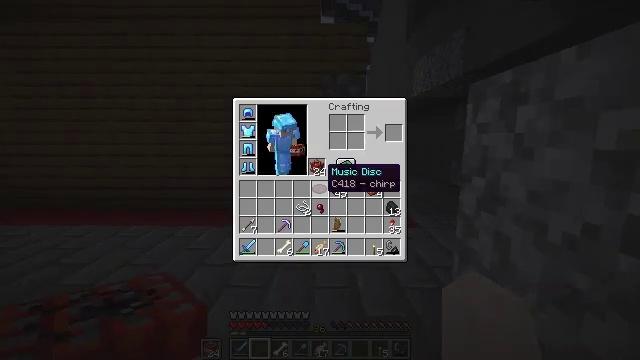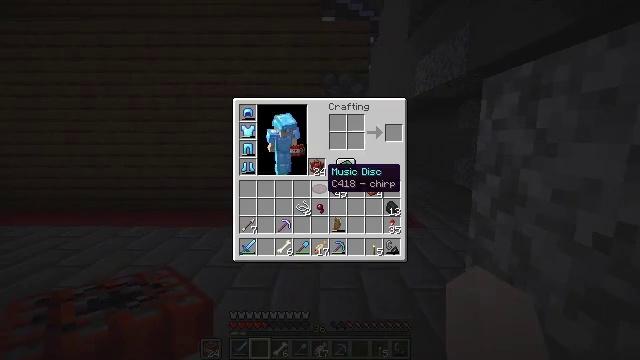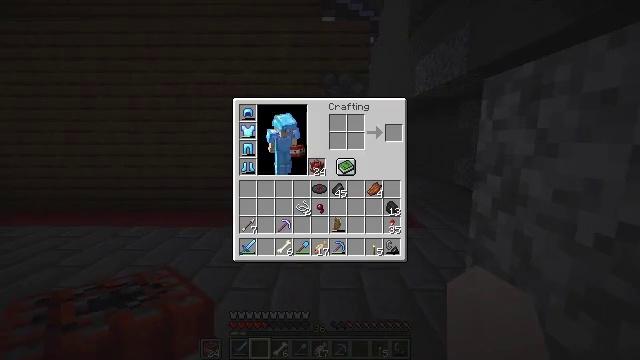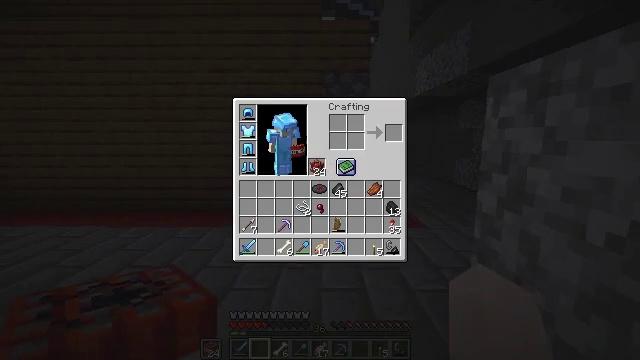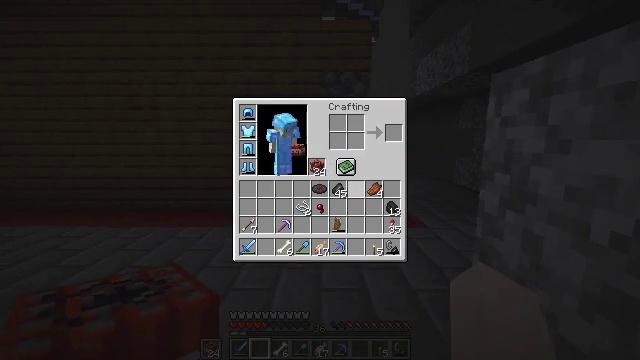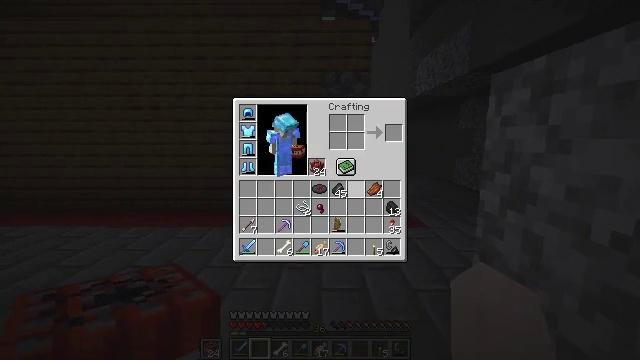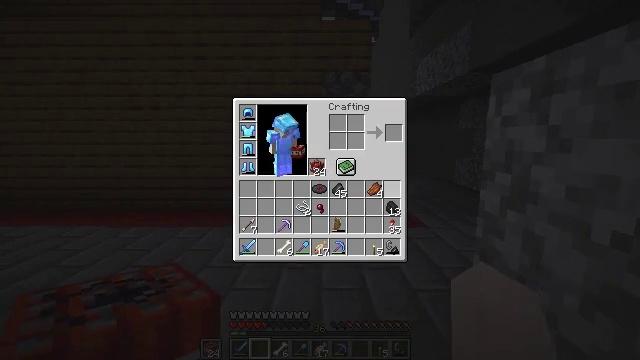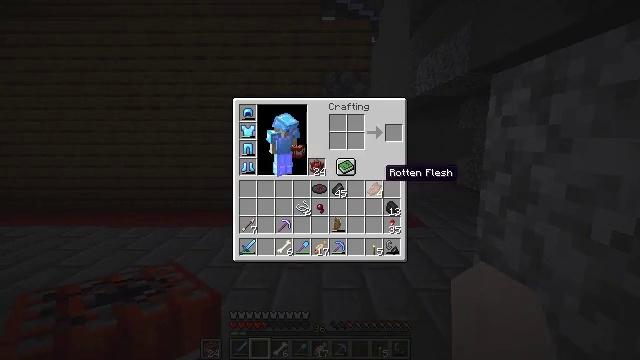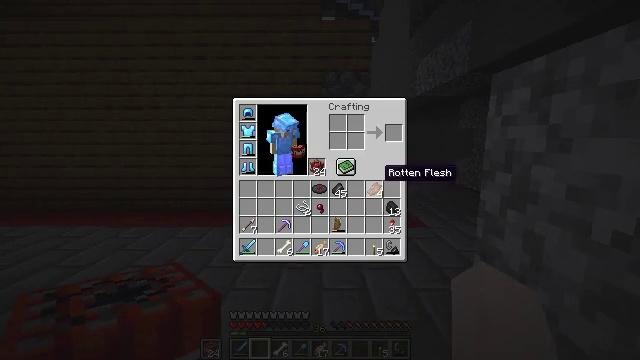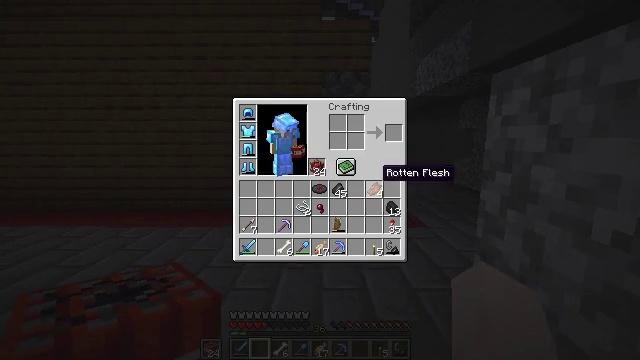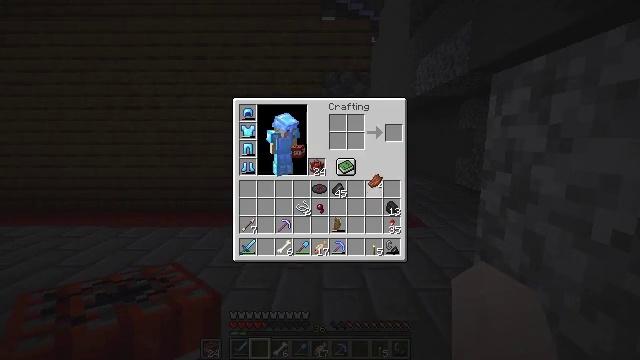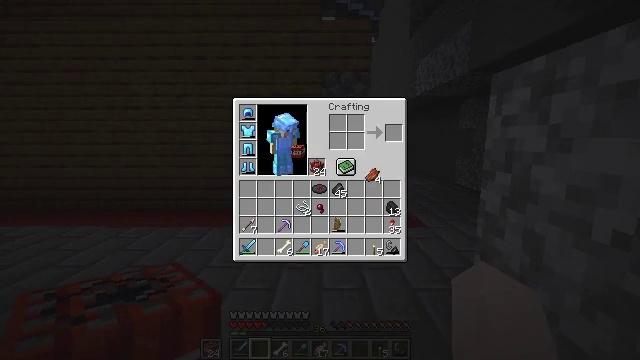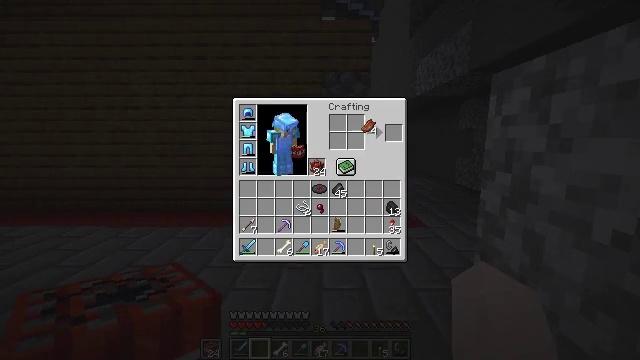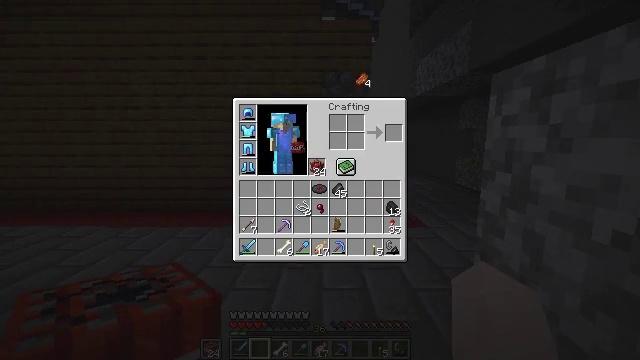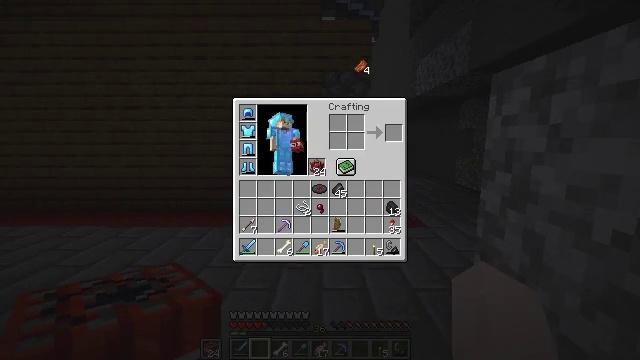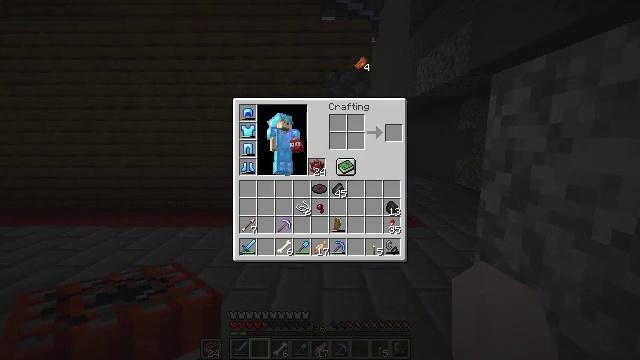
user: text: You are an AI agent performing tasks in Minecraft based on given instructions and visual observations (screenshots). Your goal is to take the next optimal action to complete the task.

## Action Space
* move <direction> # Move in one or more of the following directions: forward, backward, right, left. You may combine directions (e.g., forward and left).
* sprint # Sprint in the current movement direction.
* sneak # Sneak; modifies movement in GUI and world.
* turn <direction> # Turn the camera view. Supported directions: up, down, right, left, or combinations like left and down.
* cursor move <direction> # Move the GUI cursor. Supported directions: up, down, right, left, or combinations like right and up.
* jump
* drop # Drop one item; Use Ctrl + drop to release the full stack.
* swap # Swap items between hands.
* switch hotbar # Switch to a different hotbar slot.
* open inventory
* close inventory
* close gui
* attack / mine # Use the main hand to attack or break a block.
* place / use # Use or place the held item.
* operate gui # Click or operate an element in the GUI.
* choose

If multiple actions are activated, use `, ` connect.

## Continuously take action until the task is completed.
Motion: motion action
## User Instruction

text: Drop rotten flesh.
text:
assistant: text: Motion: open inventory
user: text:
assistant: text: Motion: cursor move right
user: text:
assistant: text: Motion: cursor move right
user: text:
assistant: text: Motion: cursor move down
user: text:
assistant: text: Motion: no_op
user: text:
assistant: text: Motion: cursor move right and up
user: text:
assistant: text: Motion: no_op
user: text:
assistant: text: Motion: no_op
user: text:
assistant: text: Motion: no_op
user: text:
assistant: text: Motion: operate gui
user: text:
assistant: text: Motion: operate gui
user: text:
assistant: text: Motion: cursor move up
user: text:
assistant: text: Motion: cursor move up
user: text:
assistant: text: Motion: cursor move up
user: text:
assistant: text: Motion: no_op
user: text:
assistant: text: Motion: operate gui
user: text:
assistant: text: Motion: operate gui
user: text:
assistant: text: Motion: no_op
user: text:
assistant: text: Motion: cursor move down
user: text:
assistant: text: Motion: cursor move left and down
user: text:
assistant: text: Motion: cursor move left and down
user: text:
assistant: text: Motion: cursor move left and down
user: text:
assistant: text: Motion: no_op